Question: I'm doing an AlertDialog, it has an image and a title:
'''
AlertDialog.Builder builder = new AlertDialog.Builder(activity);
builder.setTitle("Recuerda tirar del cable");
builder.setIcon(context.getResources().getDrawable(R.drawable.tira_cable));
builder.setPositiveButton(R.string.accept, new DialogInterface.OnClickListener() {
public void onClick(DialogInterface dialog, int id) {
//actions
}
});
AlertDialog dialog = builder.create();
dialog.show();
'''
The title is not shown:

where is the title? I can't understand!
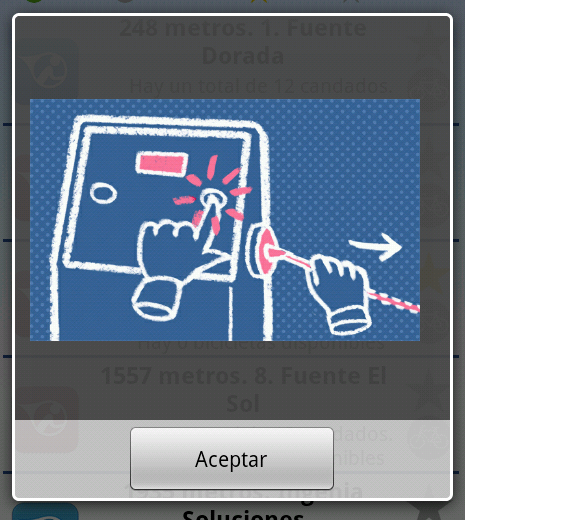
Answer: I am not 100% sure if this will make a difference but I don't think the extra "noise", for lack of a better term is necessary in the '.setIcon'. Try:
'''
AlertDialog.Builder builder = new AlertDialog.Builder(activity);
builder.setTitle("Recuerda tirar del cable");
builder.setIcon(R.drawable.tira_cable);
builder.setPositiveButton(R.string.accept, new DialogInterface.OnClickListener() {
public void onClick(DialogInterface dialog, int id) {
//actions
}
});
AlertDialog dialog = builder.create();
dialog.show();
'''